Question: I know this question has been asked many times but still i am not getting it right.So please do help me.I want to change the font of my textviews.I find some code on google and end up doing this
Code
'''
public class SliderFont extends TextView {
public SliderFont(Context context, AttributeSet attrs) {
super(context, attrs);
Typeface typeface = Typeface.createFromAsset(context.getAssets(), "fonts/redhead.ttf");
setTypeface(typeface);
}
}
'''
And used this in my XMl
'''
<pocketdocs.indiehustlers.com.pocketdocsv2.Utils.SliderFont
android:layout_width="wrap_content"
android:layout_height="wrap_content"
android:layout_gravity="center"
android:layout_marginLeft="5dp"
android:text="AWAITED APPROVAL"
android:textColor="#fff"
android:textSize="@dimen/edit_text_size" />
'''
But still I am not getting the desired font.
I have created assets folder like this
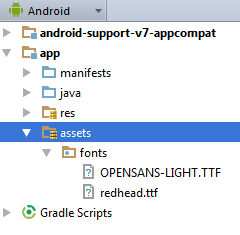
Answer: There was'nt any problem in the code,it was just that i was checking change in the xml editor rather than the device so it was not showing up.
P.S-The font change wont take place in xml editor, you will have to run it in emulator or actual device